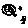
Label: moon